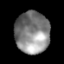
Tissue: lung
Cell type: Epithelial cells
Senescence score: 0.1584
Nuclear area (px): 1422
Mean DAPI intensity: 132.013